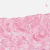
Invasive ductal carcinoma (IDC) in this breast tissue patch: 0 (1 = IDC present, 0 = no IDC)